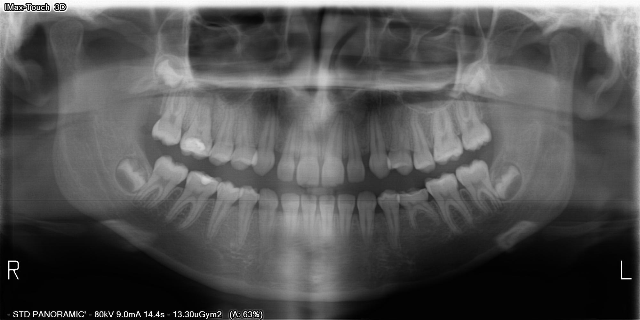
adult